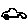
Label: car